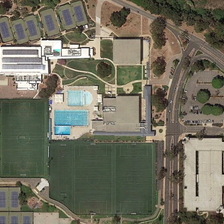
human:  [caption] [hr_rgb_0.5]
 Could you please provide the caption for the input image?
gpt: three football fields and twelve tennis courts are in a school with several buildings .

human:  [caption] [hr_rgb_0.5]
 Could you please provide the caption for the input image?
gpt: three football fields and twelve tennis courts are in a school with several buildings .

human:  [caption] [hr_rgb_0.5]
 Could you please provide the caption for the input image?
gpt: three football fields and twelve tennis courts are in a school with several buildings .

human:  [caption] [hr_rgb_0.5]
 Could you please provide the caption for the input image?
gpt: three football fields and twelve tennis courts are in a school with several buildings .

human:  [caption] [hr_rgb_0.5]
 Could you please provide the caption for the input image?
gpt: three football fields and twelve tennis courts are in a school with several buildings .